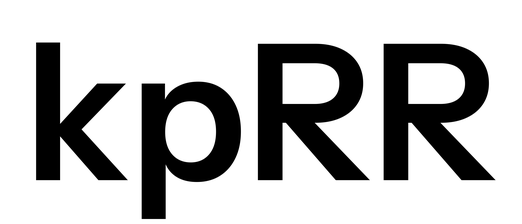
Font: InstrumentSans_SemiBold